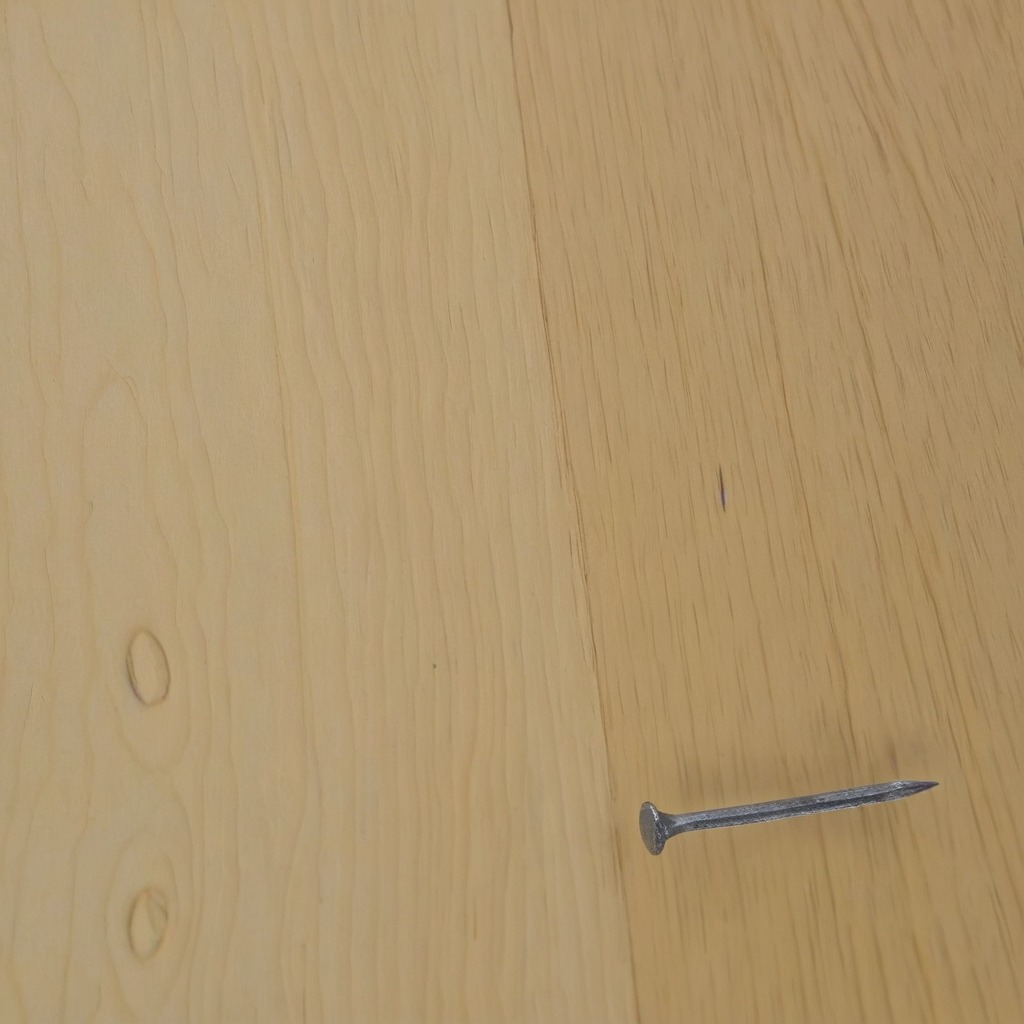
A iron nail lying on the plywood surface in a paint workshop lit by afternoon window light.